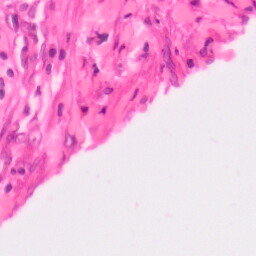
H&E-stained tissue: Colon